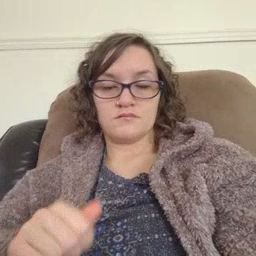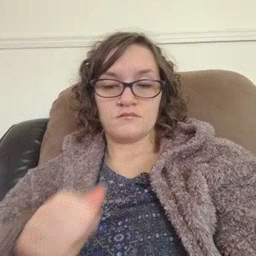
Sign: aunt